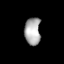
Tissue: lung
Cell type: Others
Senescence score: 0.2295
Nuclear area (px): 427
Mean DAPI intensity: 171.585